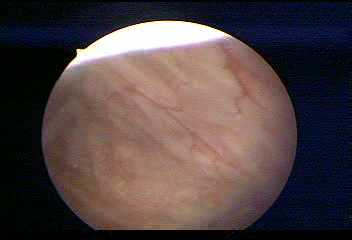
Modality: WLC
Class: Normal mucosa
Bladder cancer association: No